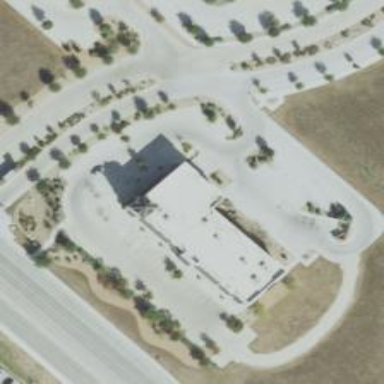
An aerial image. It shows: Retail building.